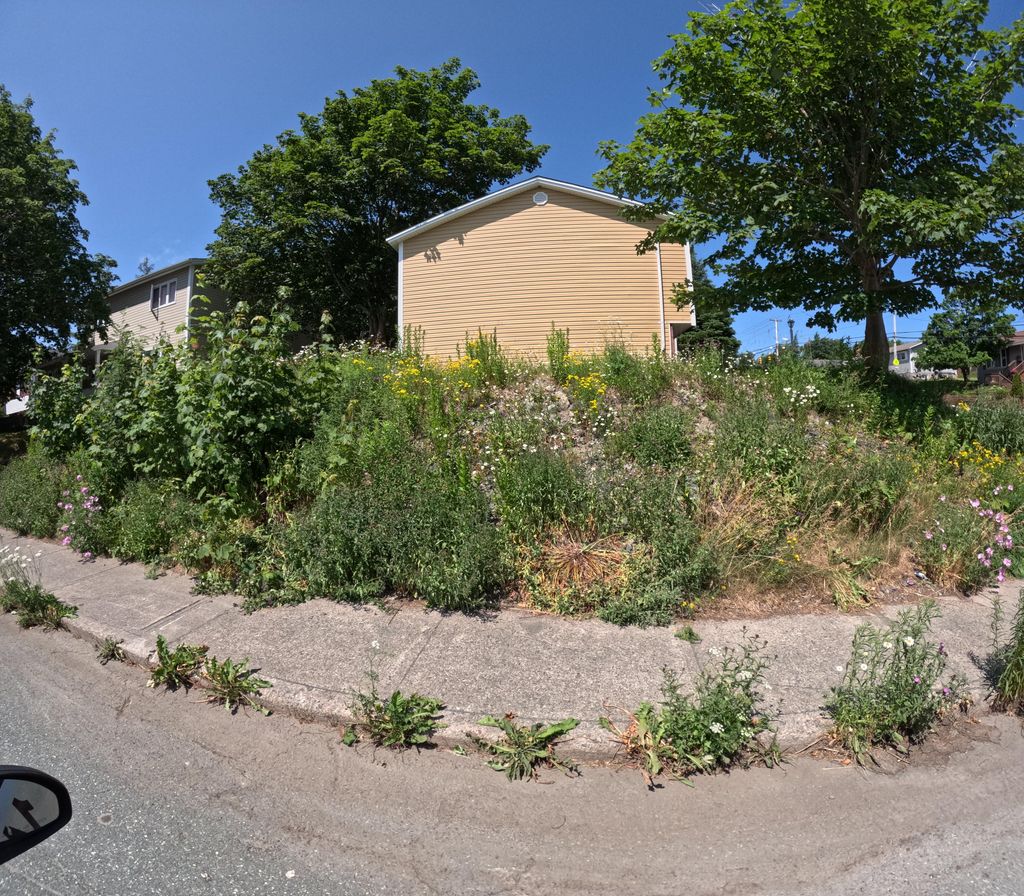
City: st_johns